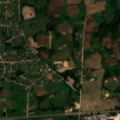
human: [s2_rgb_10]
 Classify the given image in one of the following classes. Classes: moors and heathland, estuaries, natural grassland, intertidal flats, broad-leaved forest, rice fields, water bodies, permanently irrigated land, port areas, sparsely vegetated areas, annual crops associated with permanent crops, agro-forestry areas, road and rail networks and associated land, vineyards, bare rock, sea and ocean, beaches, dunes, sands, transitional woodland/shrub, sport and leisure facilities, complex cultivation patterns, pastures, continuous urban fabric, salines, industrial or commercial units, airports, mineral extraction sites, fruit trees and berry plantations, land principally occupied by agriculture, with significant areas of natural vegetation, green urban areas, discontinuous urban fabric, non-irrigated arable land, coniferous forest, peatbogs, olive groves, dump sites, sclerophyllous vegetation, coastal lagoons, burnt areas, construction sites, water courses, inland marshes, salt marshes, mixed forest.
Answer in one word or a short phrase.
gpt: discontinuous urban fabric, industrial or commercial units, complex cultivation patterns, land principally occupied by agriculture, with significant areas of natural vegetation